Aerial crown-view tile of a tropical tree (Barro Colorado Island, Panama), acquired 20240611:
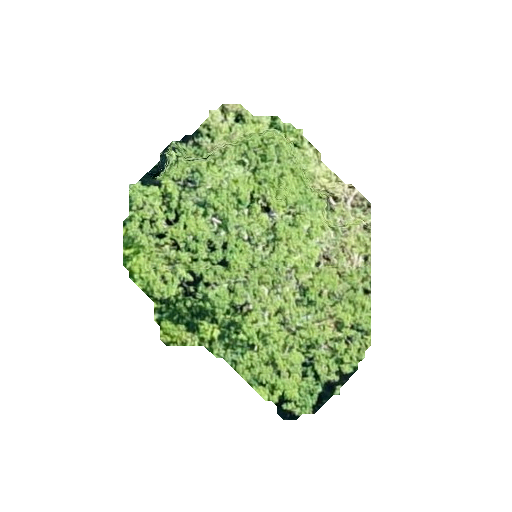
Species: Astronium graveolens
GBIF accepted scientific name: Astronium graveolens
Crown area: 84.552 m²